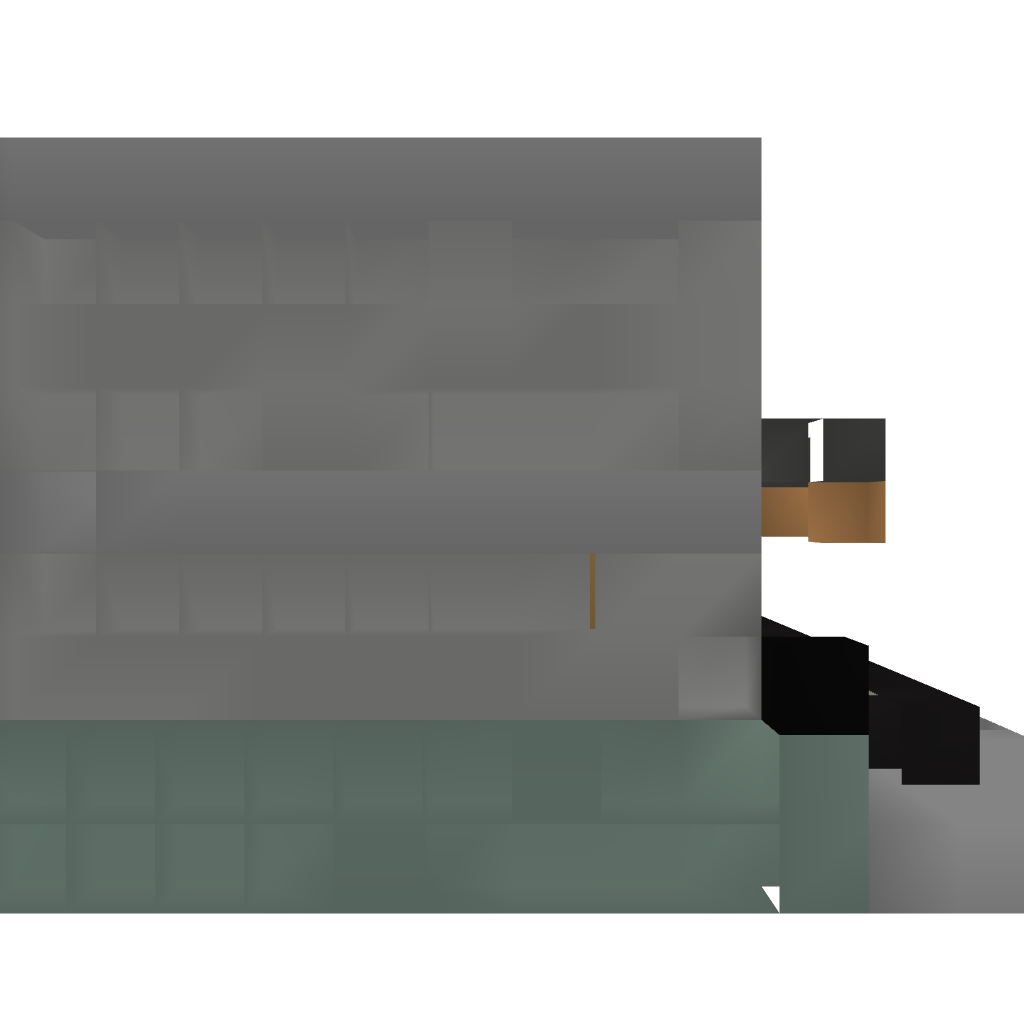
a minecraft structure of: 4-unit Apartment Building (CF)